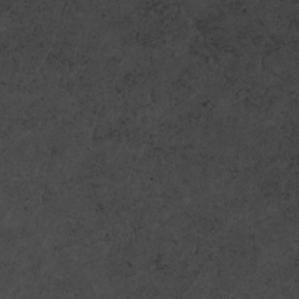
Label: non_frost